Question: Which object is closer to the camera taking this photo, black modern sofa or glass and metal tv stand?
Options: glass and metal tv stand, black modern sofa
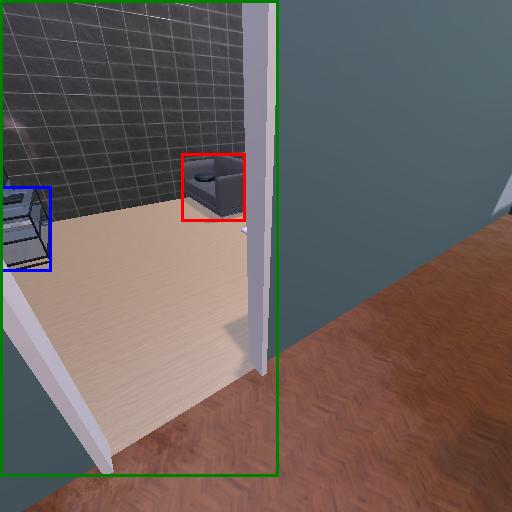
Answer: glass and metal tv stand